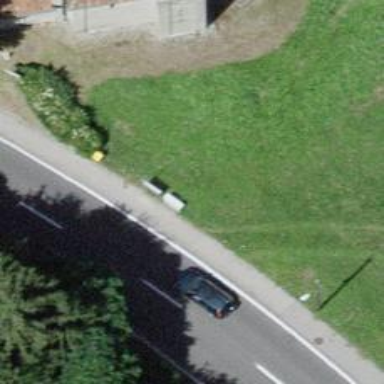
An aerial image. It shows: Post box is visible.